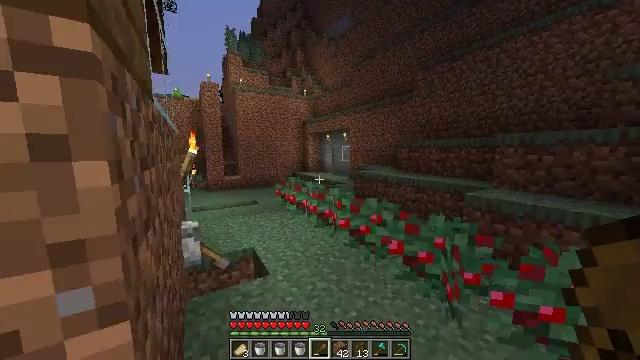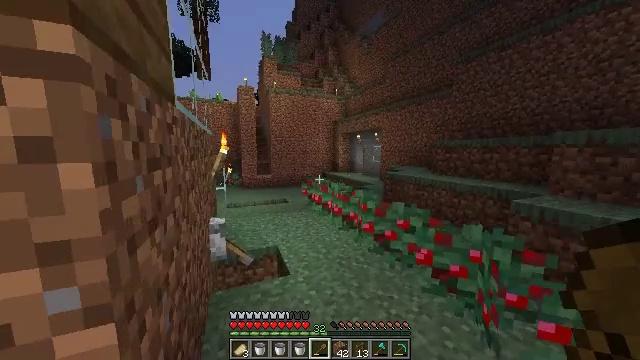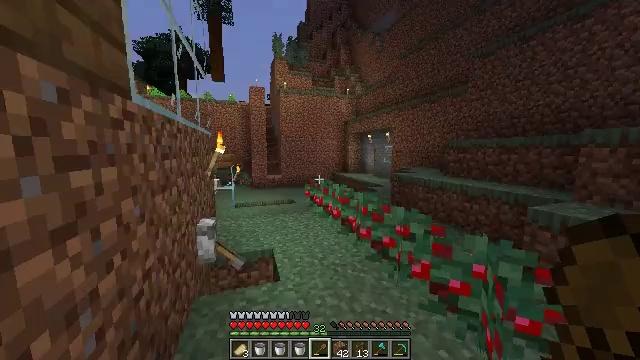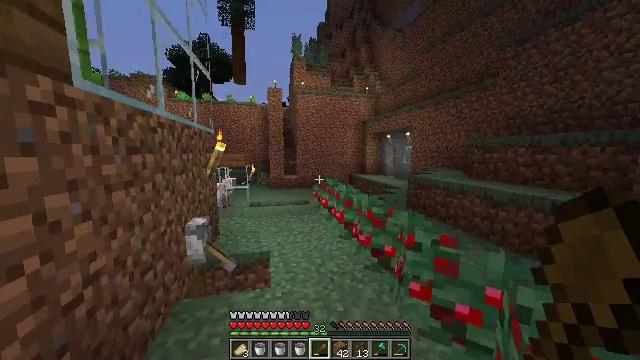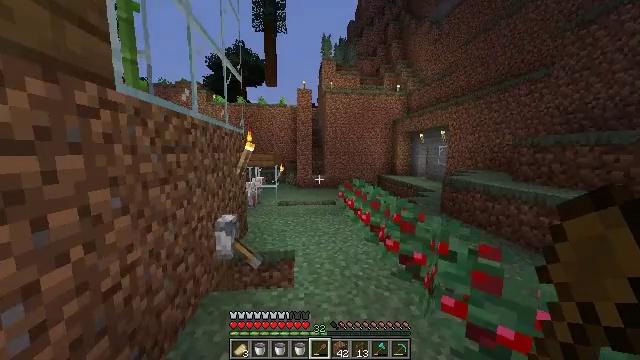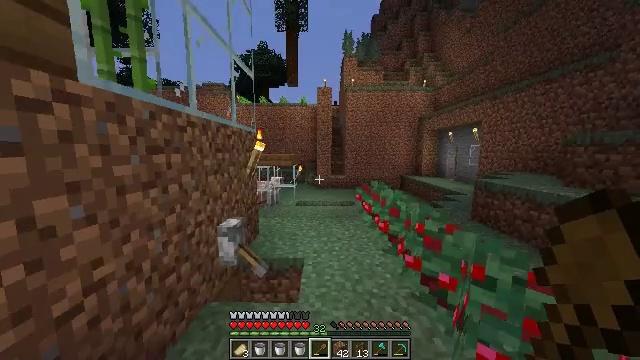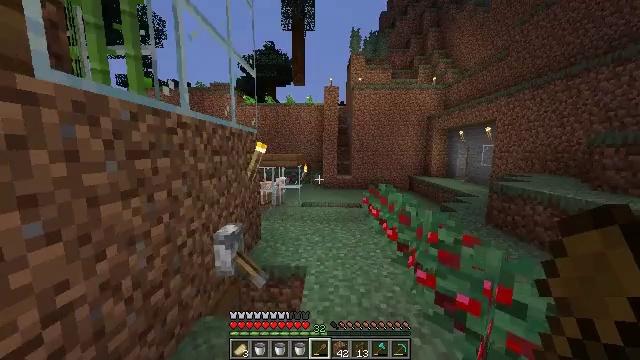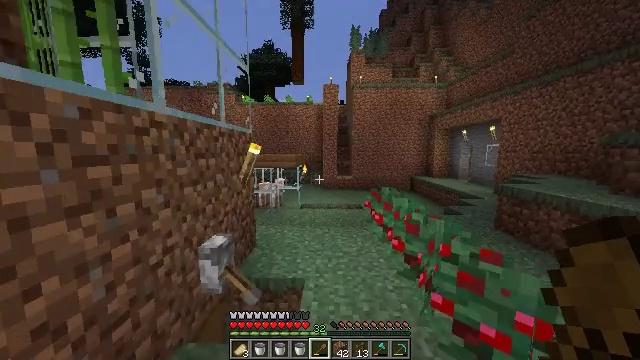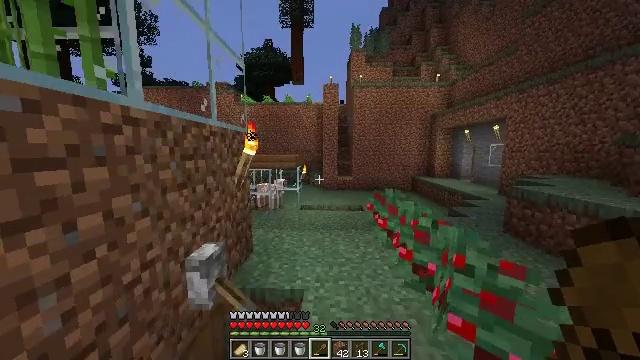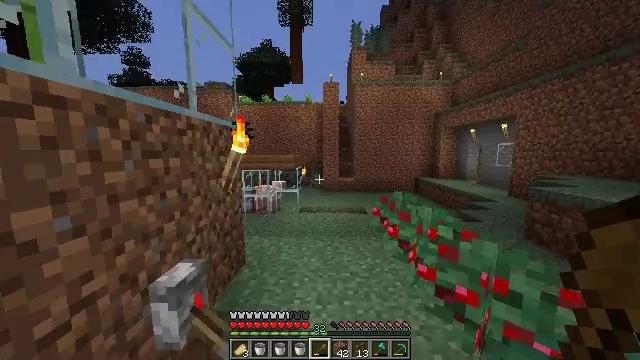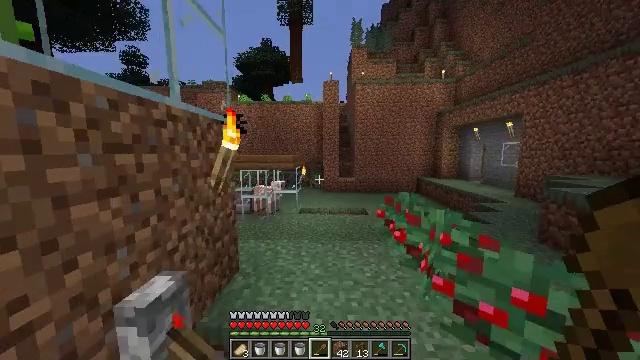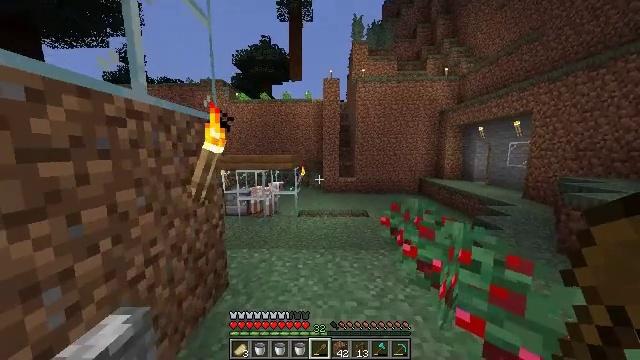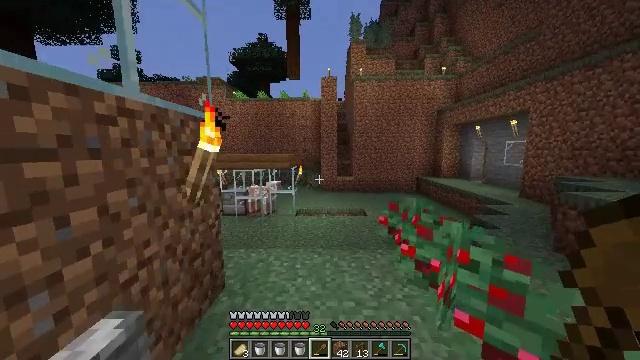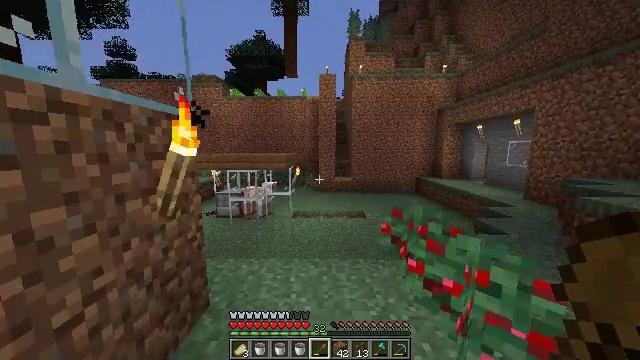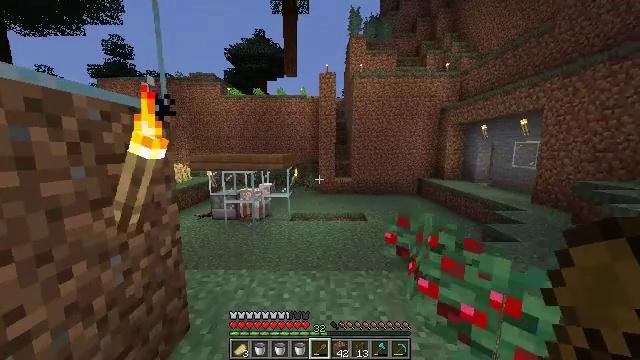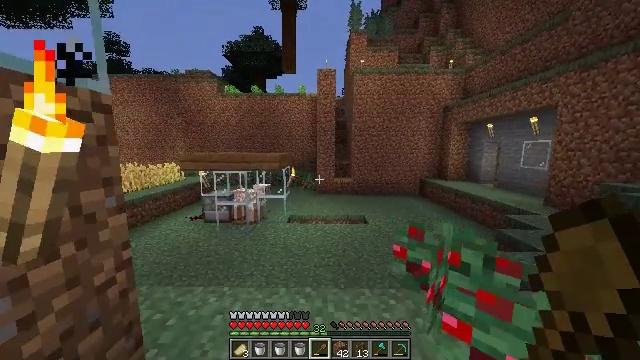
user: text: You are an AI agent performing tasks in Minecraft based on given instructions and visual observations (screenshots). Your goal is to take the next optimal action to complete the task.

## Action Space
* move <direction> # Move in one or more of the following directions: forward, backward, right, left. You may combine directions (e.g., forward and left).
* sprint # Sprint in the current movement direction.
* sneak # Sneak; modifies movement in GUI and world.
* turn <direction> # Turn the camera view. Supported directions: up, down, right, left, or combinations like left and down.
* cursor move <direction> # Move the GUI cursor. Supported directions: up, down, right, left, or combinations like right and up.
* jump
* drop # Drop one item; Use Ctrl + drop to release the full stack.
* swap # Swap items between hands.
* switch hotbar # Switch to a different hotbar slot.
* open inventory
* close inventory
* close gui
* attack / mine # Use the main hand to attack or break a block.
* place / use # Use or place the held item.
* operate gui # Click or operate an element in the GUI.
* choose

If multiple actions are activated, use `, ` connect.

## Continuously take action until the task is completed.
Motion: motion action
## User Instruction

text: Mine potatoes from the farmland.
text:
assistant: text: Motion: move forward and move right, sprint, turn left
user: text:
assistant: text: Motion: move forward and move right, sprint, turn left
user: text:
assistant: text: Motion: move forward and move right, sprint, turn left
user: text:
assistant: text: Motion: move forward, sprint, turn left
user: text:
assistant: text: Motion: move forward, turn left
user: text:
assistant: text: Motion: move forward, turn left
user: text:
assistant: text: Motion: move forward
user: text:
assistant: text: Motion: move forward
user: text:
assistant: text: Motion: move forward
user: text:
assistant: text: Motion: move forward
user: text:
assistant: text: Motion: move forward
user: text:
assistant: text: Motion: move forward, sprint
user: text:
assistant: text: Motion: move forward, sprint
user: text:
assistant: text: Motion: move forward, sprint
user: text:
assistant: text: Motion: move forward
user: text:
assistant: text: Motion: move forward
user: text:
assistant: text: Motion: move forward, jump
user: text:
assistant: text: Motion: move forward, jump
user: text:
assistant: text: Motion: move forward, jump
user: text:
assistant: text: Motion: move forward, jump
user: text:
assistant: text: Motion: move forward, jump
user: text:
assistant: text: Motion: move forward, jump
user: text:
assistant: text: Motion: move forward, jump
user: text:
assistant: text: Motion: move forward, turn right, jump
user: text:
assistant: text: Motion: move forward, turn right, jump
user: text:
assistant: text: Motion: move forward, turn right, jump
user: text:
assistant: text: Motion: move forward, turn right, jump
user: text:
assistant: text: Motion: move forward, turn right, jump
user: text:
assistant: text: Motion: move forward, sprint, turn right, jump
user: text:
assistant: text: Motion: move forward, sprint, turn right, jump